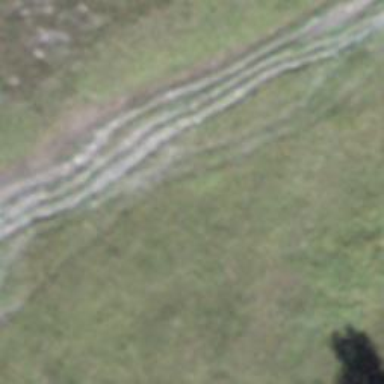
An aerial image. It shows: Ground path.